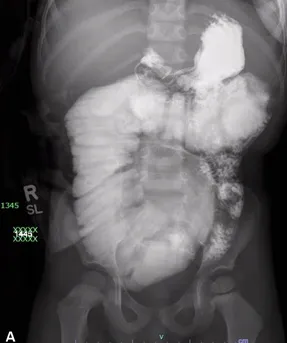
A
) Fluoroscopy showing dilated jejunal loop proximal to the jejunostomy occupying the entire central abdomen. In addition, there is residual colon to the splenic flexure.
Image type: radiology (x_ray)